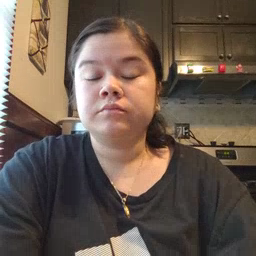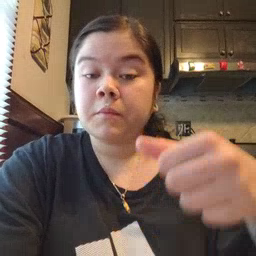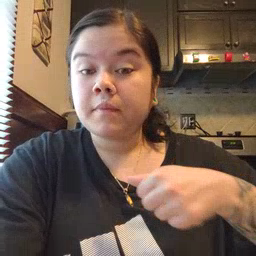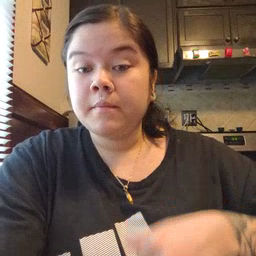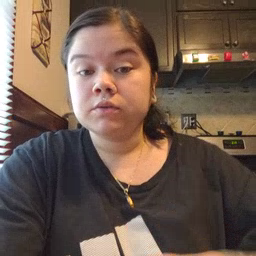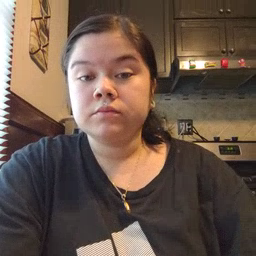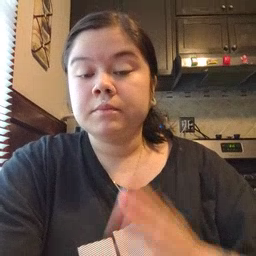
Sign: puzzle